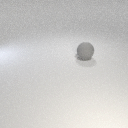
large gray rubber sphere